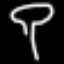
Label: mushroom